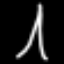
Label: The Eiffel Tower